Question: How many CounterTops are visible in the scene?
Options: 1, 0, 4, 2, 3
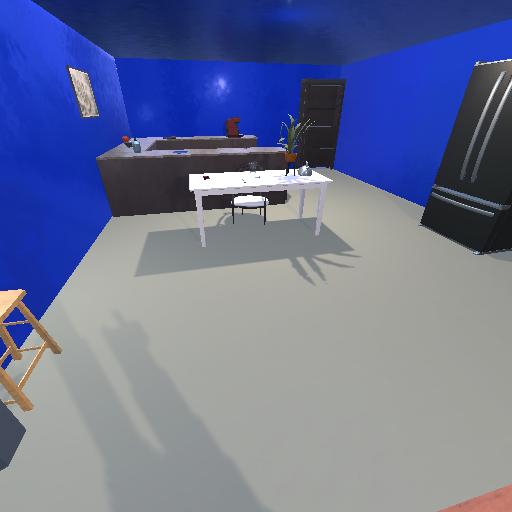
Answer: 1